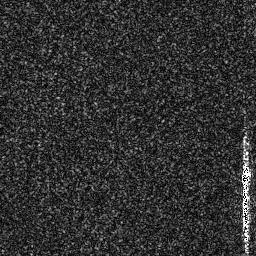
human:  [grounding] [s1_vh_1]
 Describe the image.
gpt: In the satellite image, there is  <ref>1 medium ship </ref> <box>[[92, 60, 97, 98, 0]]</box> located at bottom right.